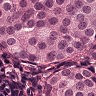
Metastatic tissue present: yes